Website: lowes
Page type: cart
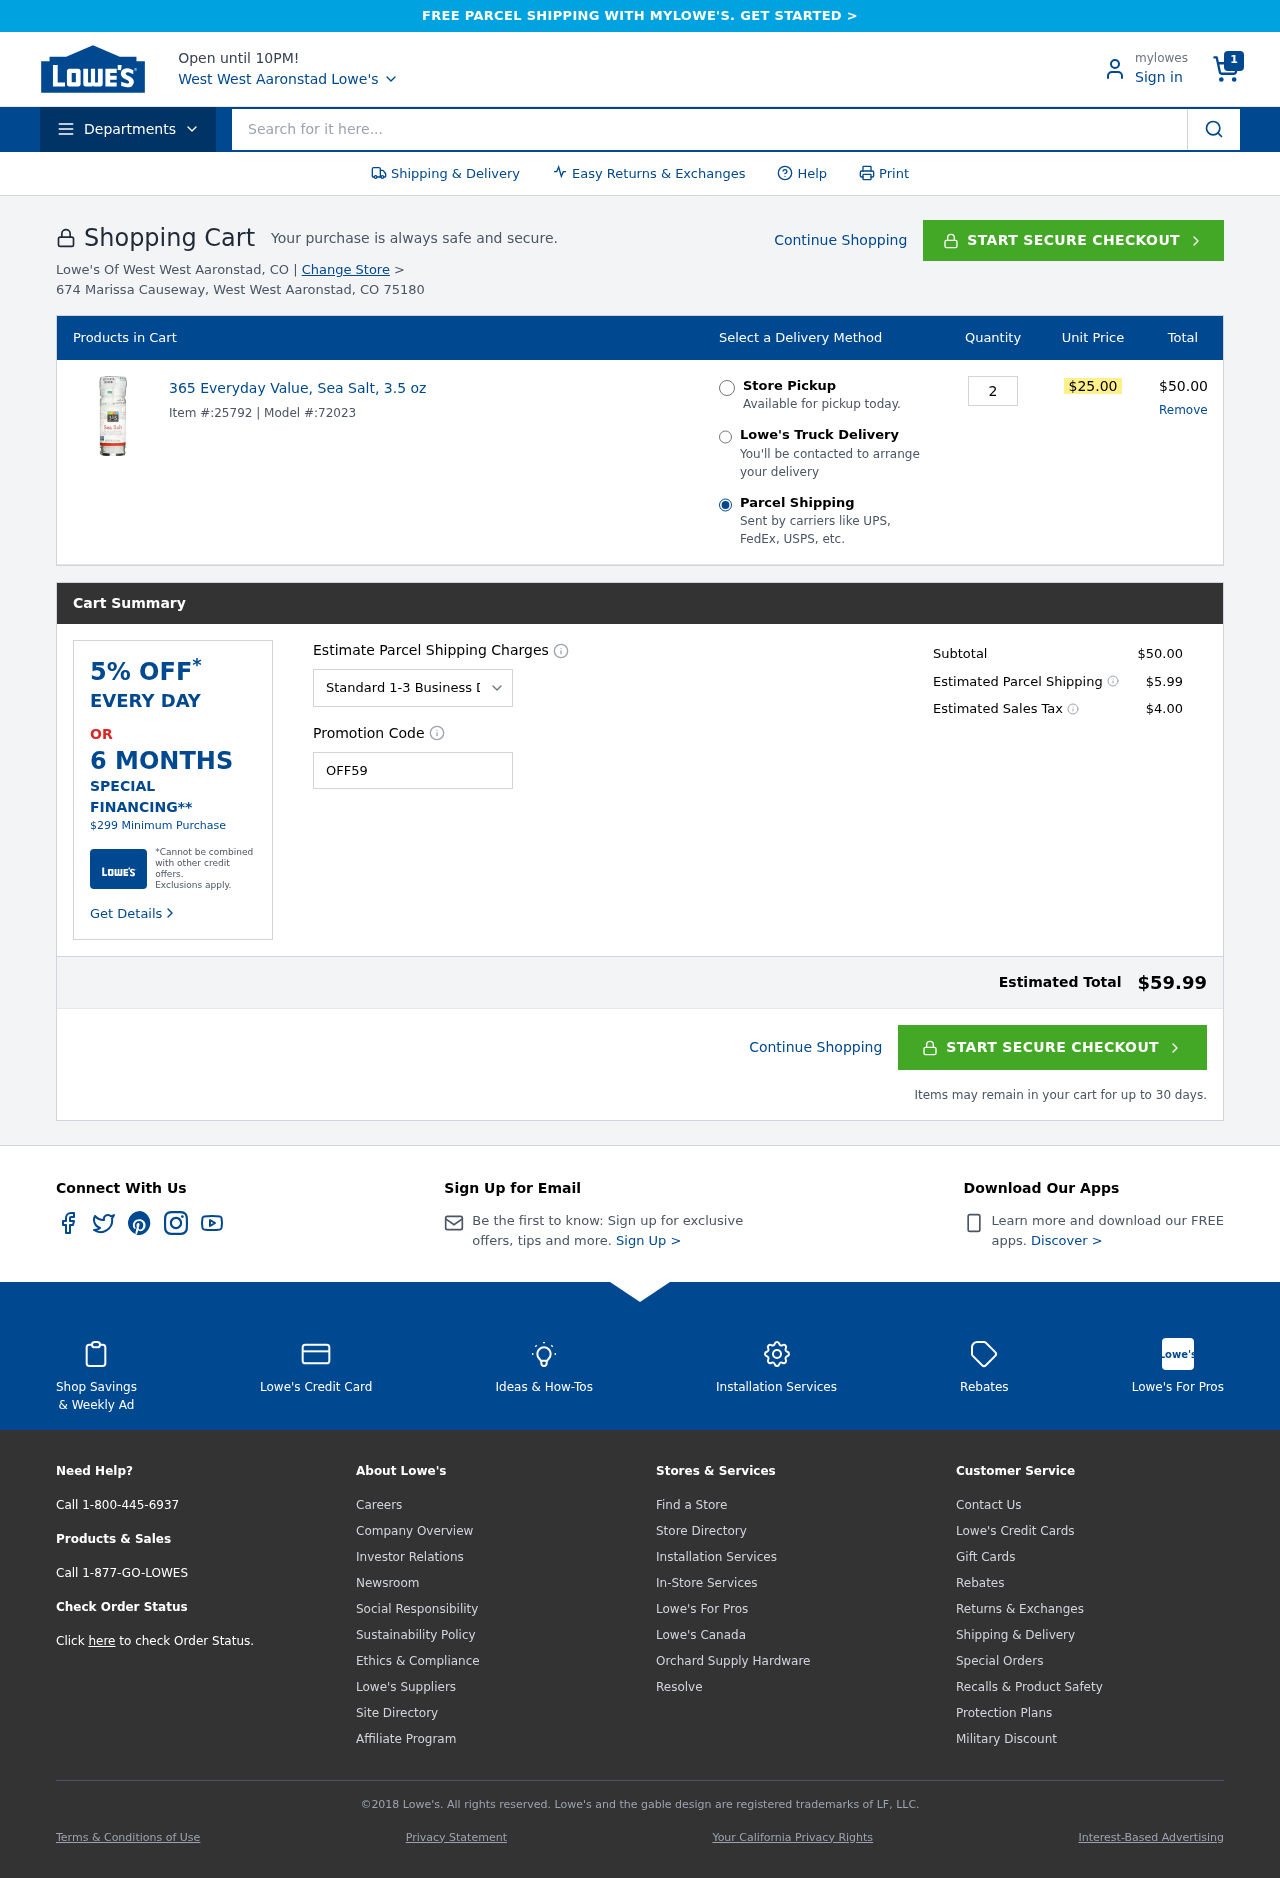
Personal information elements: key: PII_CITY
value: West Aaronstad
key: PII_CITY
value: West West Aaronstad
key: PII_POSTCODE
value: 75180
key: PII_PROMO_CODE
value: OFF59
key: PII_STREET
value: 674 Marissa Causeway
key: PII_STATE_ABBR
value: CO
Product elements: key: PRODUCT1_NAME
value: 365 Everyday Value, Sea Salt, 3.5 oz
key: PRODUCT1_PRICE
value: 25
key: PRODUCT1_QUANTITY
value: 2
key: PRODUCT1_MODEL
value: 72023
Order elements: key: ORDER_NUM_ITEMS
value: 1
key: ORDER_ITEM_ID
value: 25792
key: ORDER_LINE_TOTAL
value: $50.00
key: ORDER_SUBTOTAL
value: $50.00
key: ORDER_SHIPPING_COST
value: $5.99
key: ORDER_TAX
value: $4.00
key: ORDER_TOTAL
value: $59.99
Search elements: key: HEADER_SEARCH
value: Search for it here...